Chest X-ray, PA view. Patient: 63 years old, sex M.
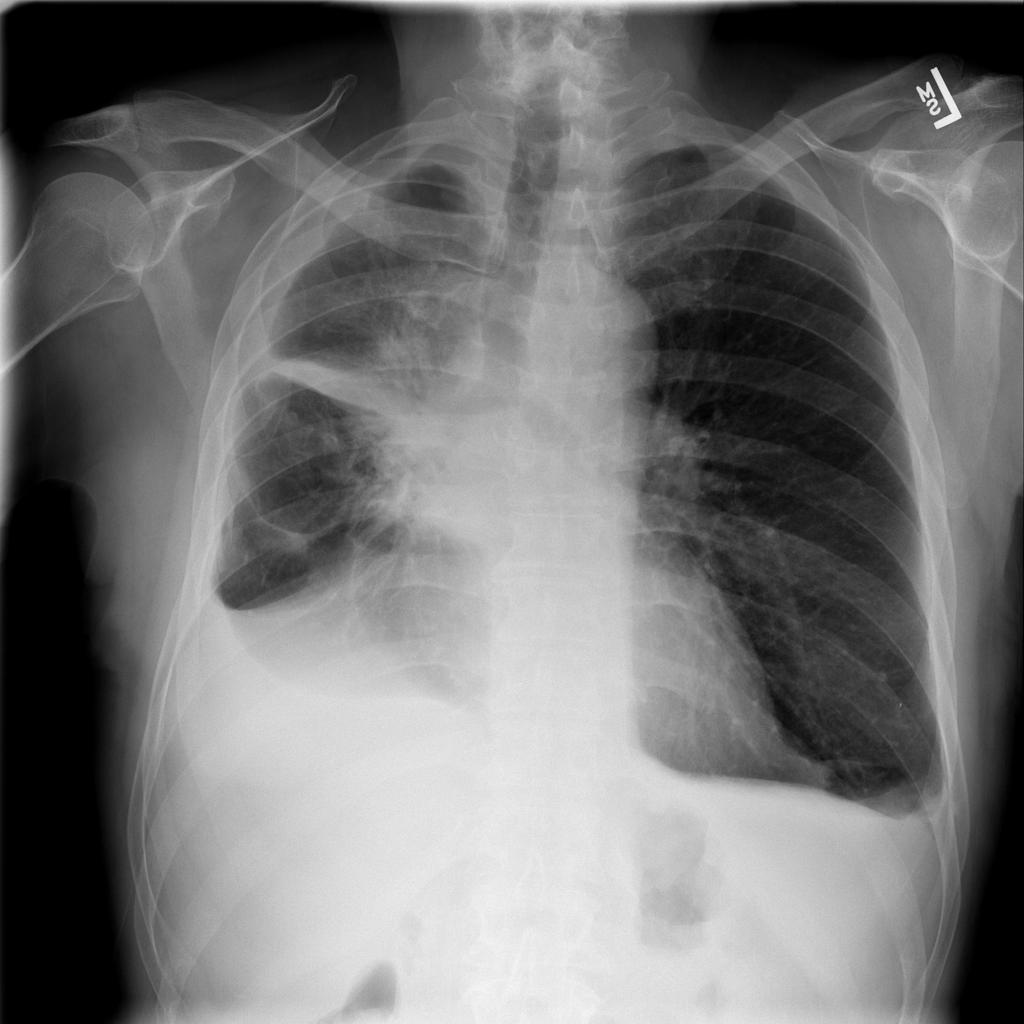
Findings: Effusion, Mass